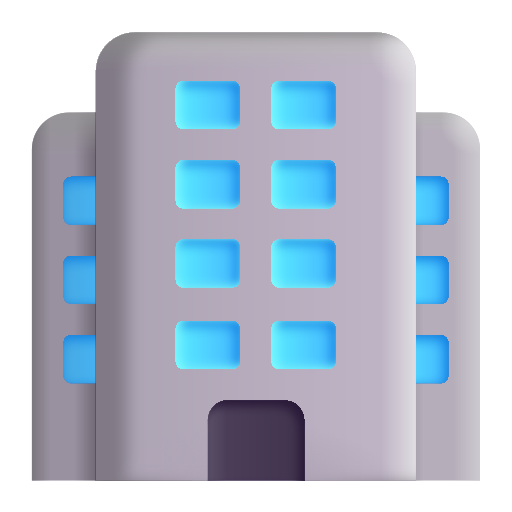
office building color